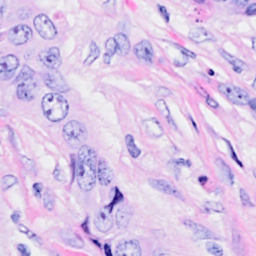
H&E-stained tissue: Breast